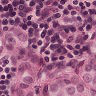
Metastatic tissue present: yes